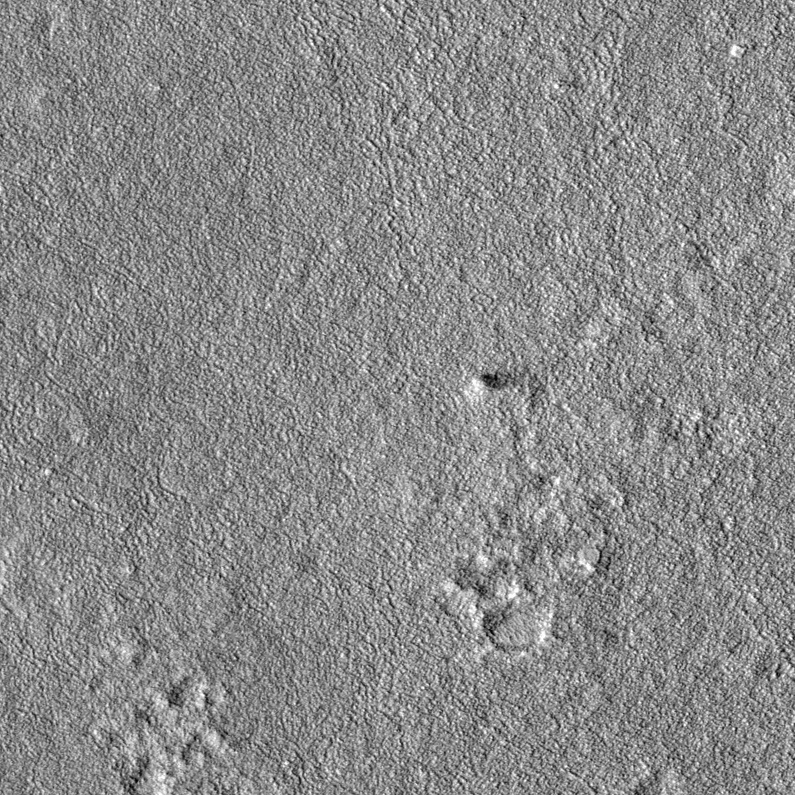
Label: dustdevil